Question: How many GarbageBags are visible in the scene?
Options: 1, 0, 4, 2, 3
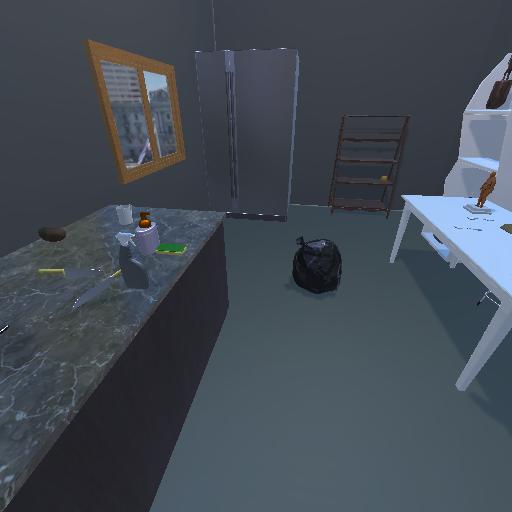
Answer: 1